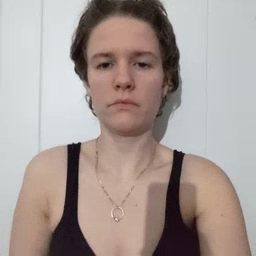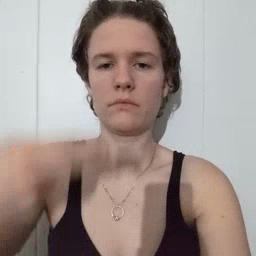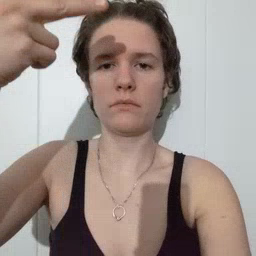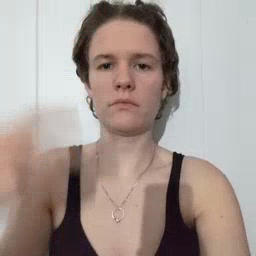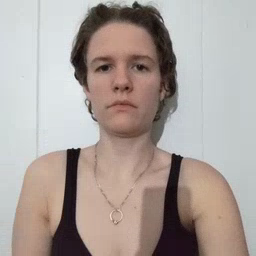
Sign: high